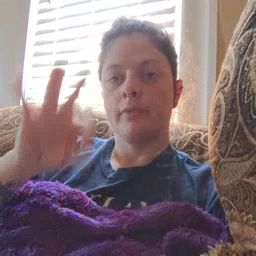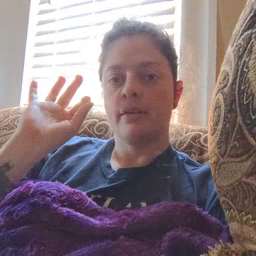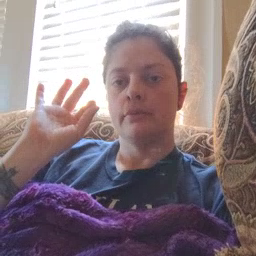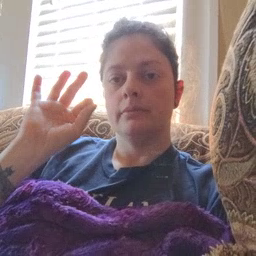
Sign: find